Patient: sex M, age 29
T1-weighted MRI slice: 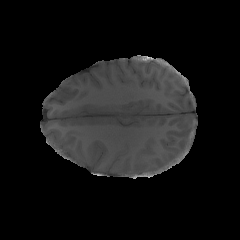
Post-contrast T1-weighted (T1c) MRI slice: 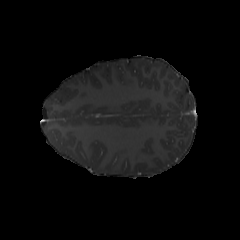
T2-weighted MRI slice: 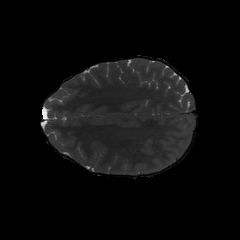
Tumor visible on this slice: no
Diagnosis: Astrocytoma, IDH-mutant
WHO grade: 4